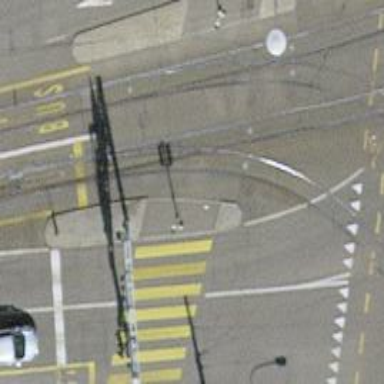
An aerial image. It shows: Kerb serving as barrier.